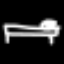
Label: bed